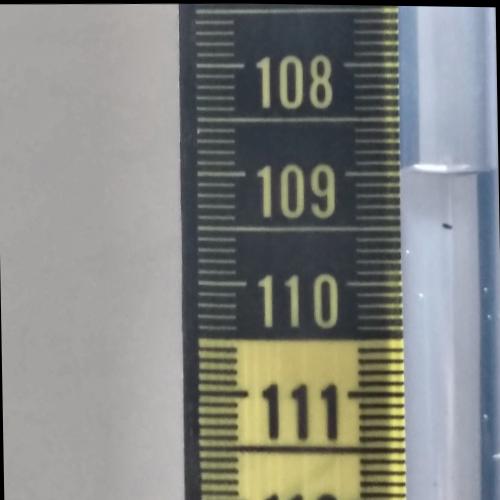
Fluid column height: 109.0 cm